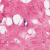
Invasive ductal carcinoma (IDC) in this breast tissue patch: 0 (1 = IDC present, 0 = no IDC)